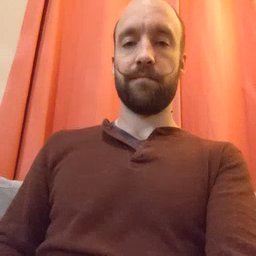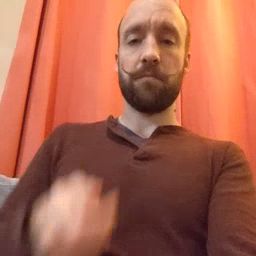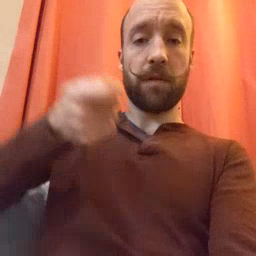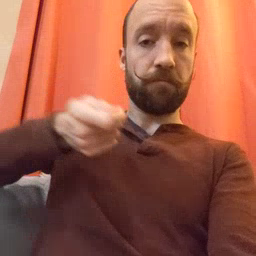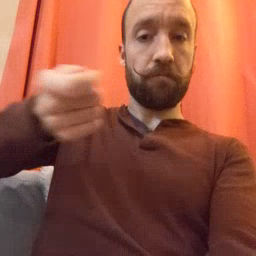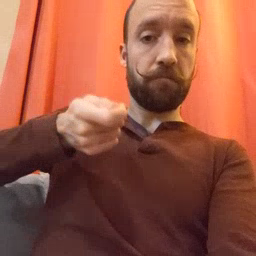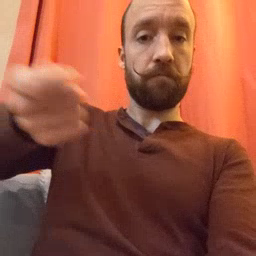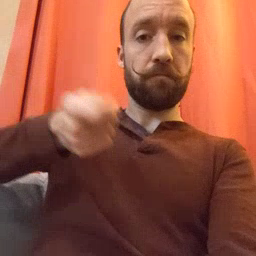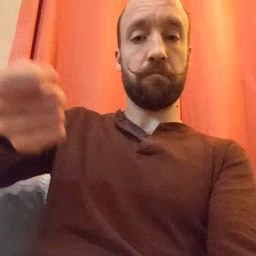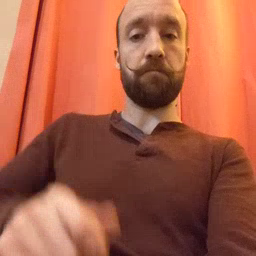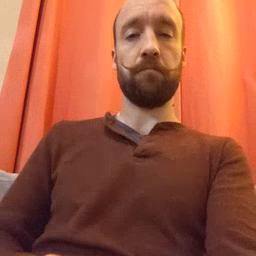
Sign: vacuum